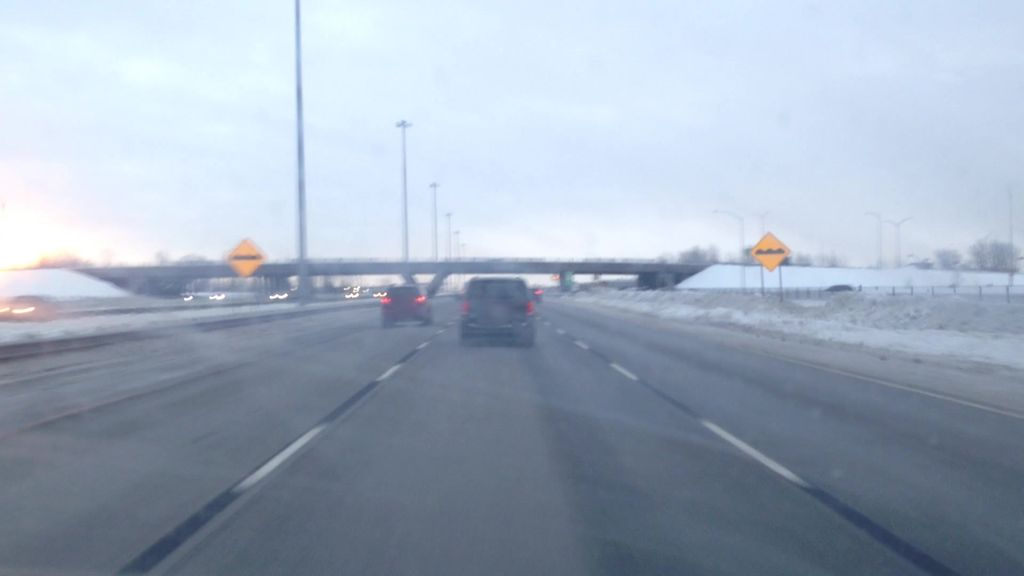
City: montreal